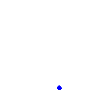
Particle: pion